Interaction volume radius: 5 \u00c5
Interaction volume height: 20 \u00c5
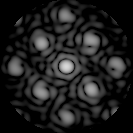
Disorder parameter: 0.2785